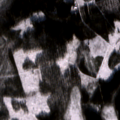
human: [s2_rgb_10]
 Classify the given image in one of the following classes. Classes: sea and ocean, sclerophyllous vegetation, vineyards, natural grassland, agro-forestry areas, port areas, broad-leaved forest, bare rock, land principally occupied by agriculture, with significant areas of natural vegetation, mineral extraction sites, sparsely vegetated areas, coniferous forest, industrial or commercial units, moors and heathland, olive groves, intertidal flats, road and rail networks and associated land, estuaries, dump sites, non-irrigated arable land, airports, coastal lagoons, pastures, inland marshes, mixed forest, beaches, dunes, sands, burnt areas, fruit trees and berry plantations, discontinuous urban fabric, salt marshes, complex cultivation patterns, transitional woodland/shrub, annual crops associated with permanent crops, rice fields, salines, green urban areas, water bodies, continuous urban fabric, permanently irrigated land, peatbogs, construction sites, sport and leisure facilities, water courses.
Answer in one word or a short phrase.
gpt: coniferous forest, mixed forest, transitional woodland/shrub